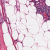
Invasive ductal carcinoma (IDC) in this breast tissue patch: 1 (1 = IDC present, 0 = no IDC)